Interaction volume radius: 5 \u00c5
Interaction volume height: 10 \u00c5
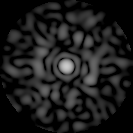
Disorder parameter: 0.8471